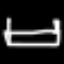
Label: bed